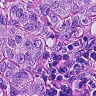
Metastatic tissue present: yes